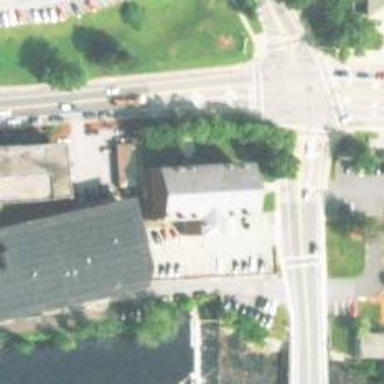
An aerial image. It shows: Town hall.